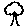
Label: tree